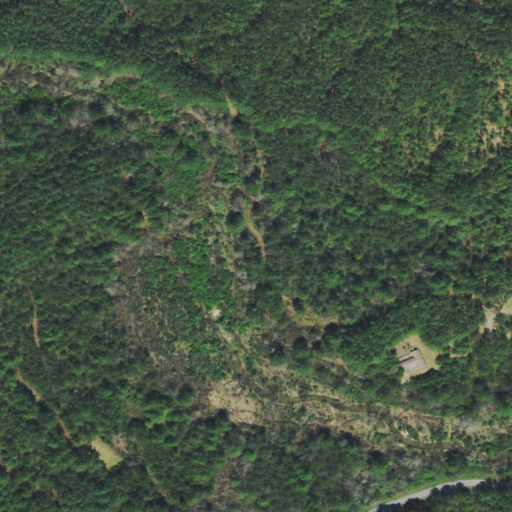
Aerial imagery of depression(s) in Tennessee named Copper Basin containing evergreen forest, deciduous forest, mixed forest, open development, and woody wetlands